Field crop: maize
Growth stage: 2
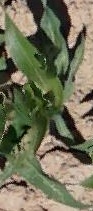
Species: maize